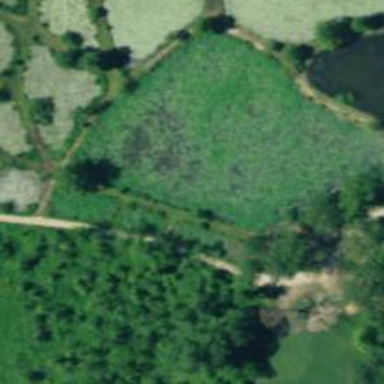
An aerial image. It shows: Serene pond surrounded by nature.